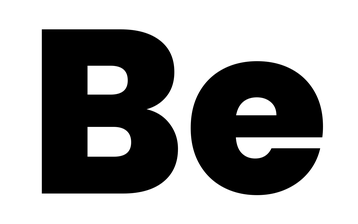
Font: Poppins-ExtraBold